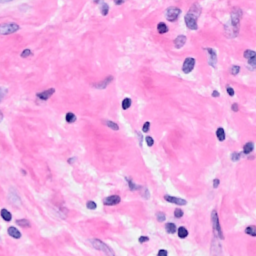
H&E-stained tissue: Breast